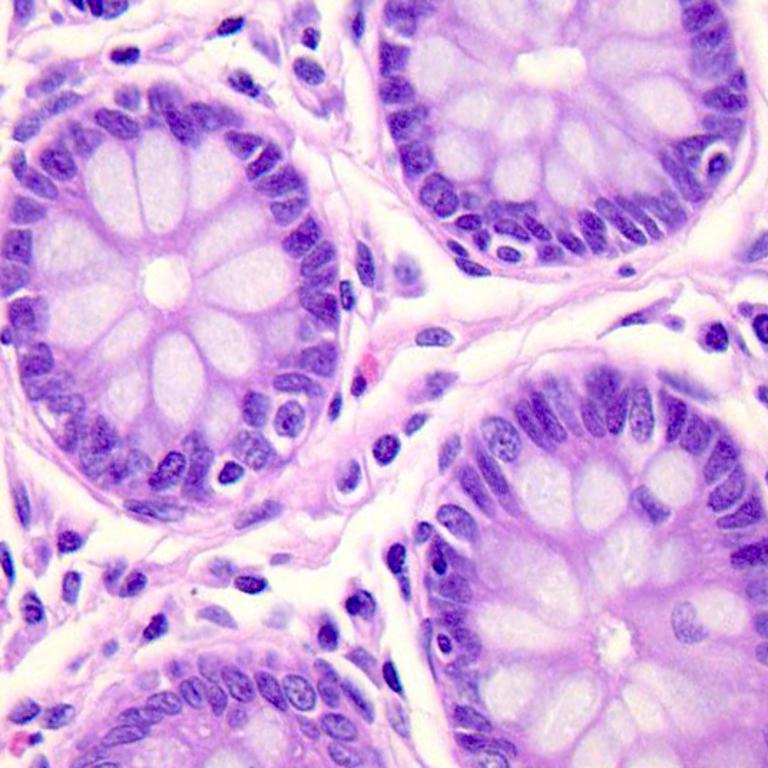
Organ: colon
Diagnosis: benign